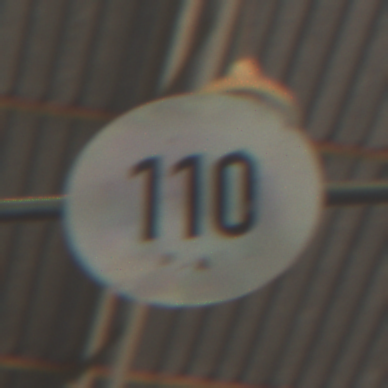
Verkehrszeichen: Geschwindigkeit110
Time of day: Midday
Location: Indoor (Urban)
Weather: NotSpecified
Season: NotSpecified
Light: Natural